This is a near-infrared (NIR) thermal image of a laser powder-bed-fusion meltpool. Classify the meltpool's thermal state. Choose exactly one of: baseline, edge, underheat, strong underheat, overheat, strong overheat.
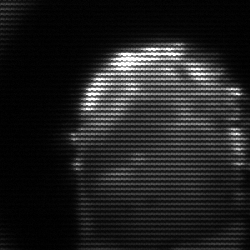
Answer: baseline